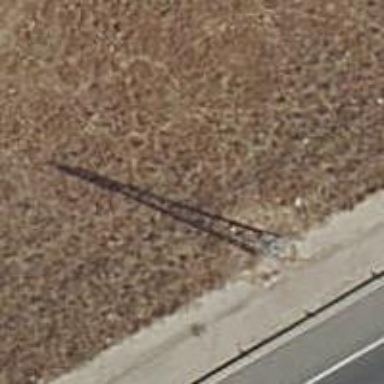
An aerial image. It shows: Power pole.